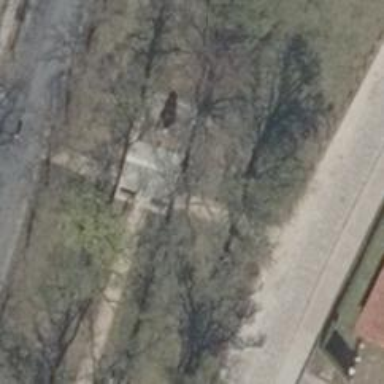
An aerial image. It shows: Memorial site with historic significance.